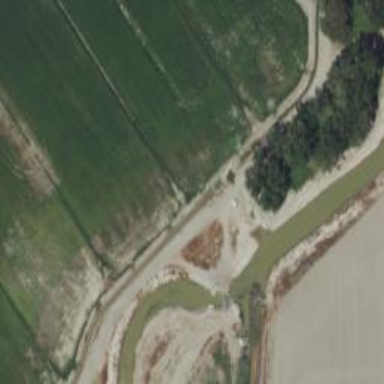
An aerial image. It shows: Sluice gate on waterway.